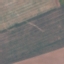
Label: AnnualCrop